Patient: sex F, age 75
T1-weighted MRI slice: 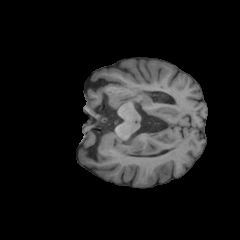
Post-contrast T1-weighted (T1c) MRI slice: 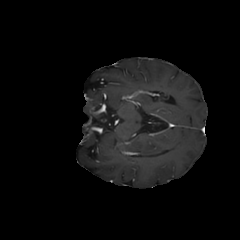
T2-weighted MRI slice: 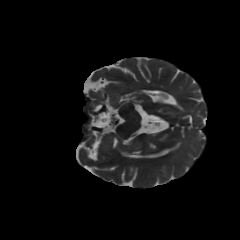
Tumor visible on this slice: no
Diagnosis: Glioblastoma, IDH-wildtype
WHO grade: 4